Question: I have this excursie
> Write the query, showing prices of all products in one column
with the following condition: "The price [Product Name] is
[Price] lv.
The table looks like this

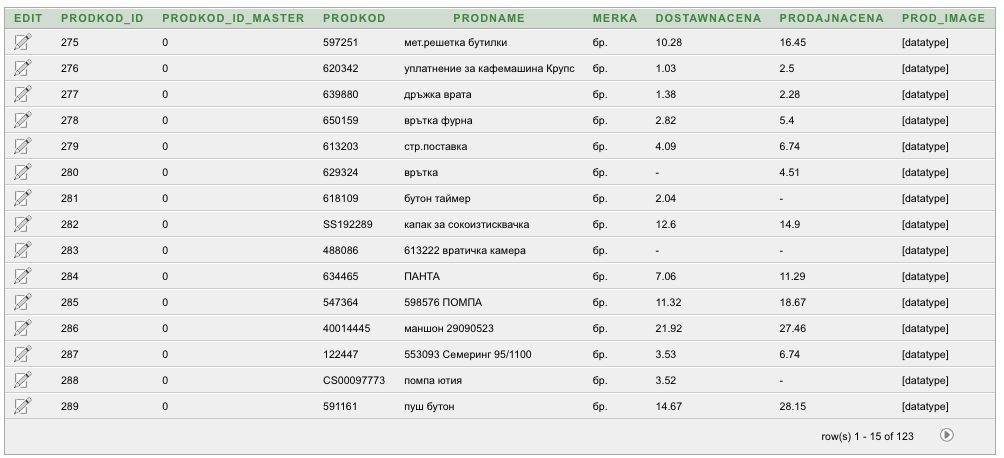
Answer: If I understood your question correctly, what you are looking for is the concatenation operator ||
You can produce the product name and price in one column like this
'''
SELECT 'The price of [' || PRODNAME || '] is [' || PRODAJNACENA || '] lv'
FROM your_table_name;
'''